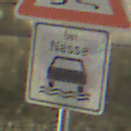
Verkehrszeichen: BeiNaesse
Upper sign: SchleuderOderRutschgefahr
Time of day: Midday
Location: Outdoor (Urban)
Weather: Clear
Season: NotSpecified
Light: Natural